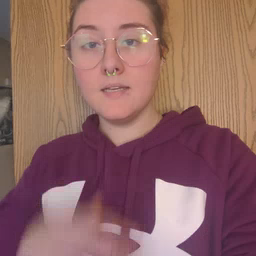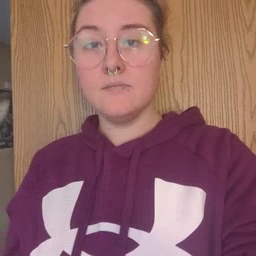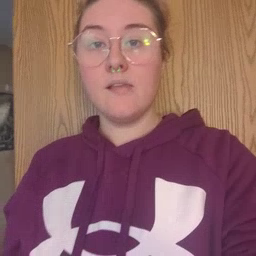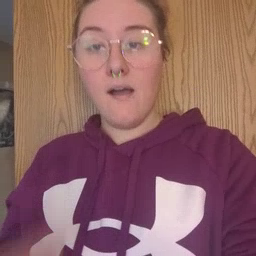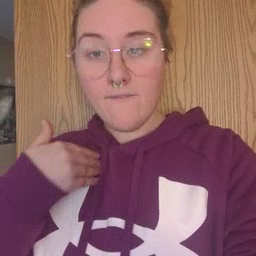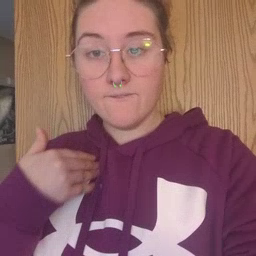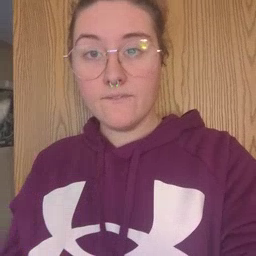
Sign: have